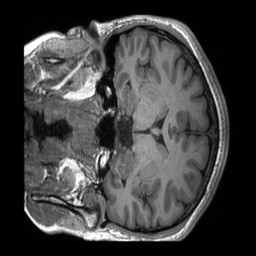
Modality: T1w
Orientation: coronal
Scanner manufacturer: siemens
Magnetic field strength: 3 T
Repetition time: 2.4 s
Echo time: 0.00224 s